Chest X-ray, AP view. Patient: 54 years old, sex M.
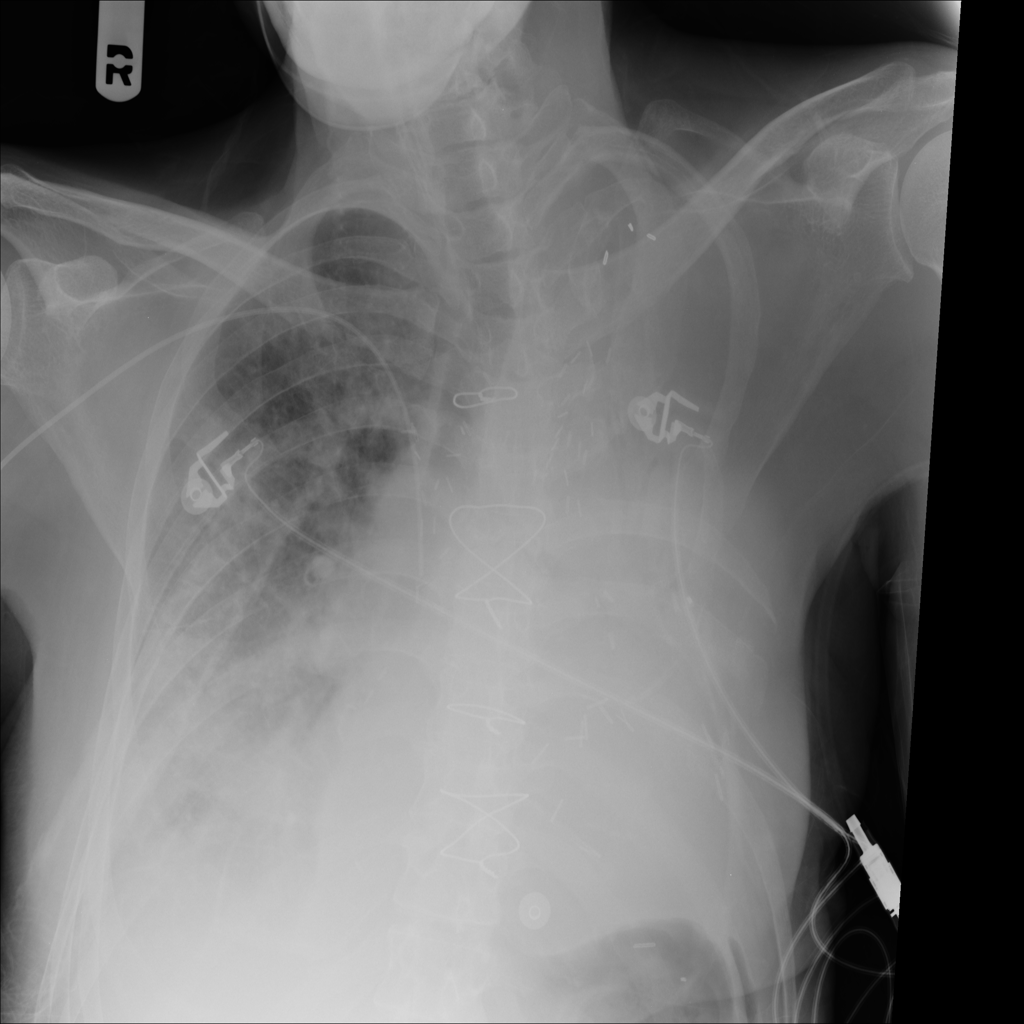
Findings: No Finding